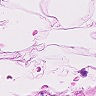
Metastatic tissue present: no